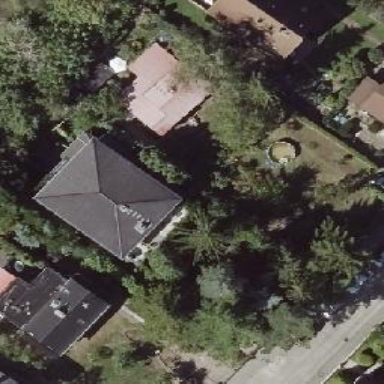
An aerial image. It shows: Building with hipped roof shape.